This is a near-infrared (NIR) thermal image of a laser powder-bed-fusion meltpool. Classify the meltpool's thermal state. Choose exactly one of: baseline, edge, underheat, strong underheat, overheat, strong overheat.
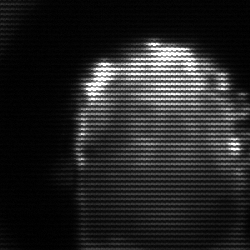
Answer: baseline